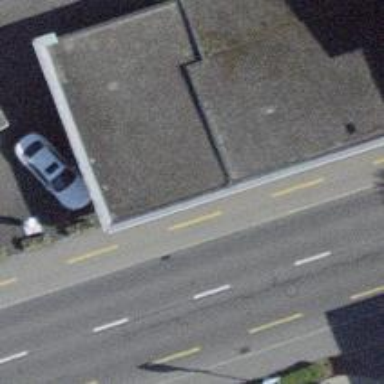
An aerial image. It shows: Shop that sells cars.